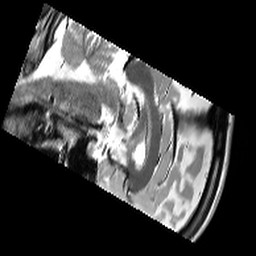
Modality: T2w
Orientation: sagittal
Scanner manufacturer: siemens
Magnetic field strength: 3 T
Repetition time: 10.64 s
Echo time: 0.05 s